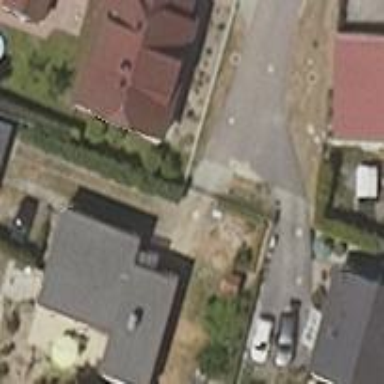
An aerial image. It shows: Smoothly paved residential road.